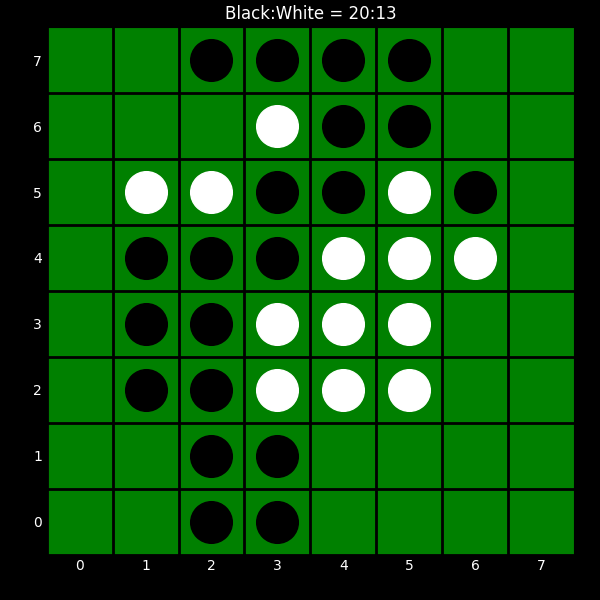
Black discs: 20
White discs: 13